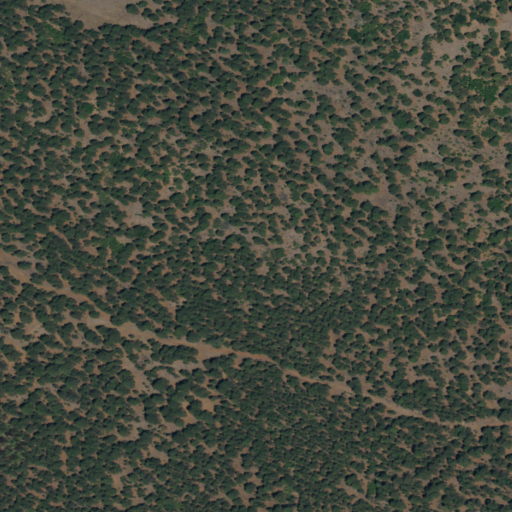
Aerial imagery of mountain in New Mexico named Rivera Mesa containing evergreen forest and herbaceous wetlands